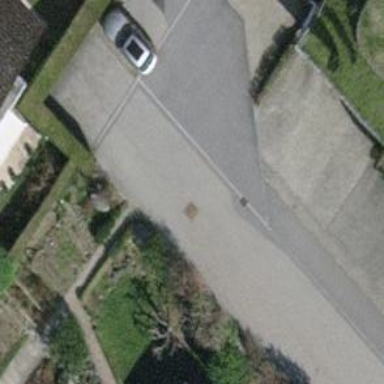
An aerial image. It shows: Road with steps.